Question: I have constructed a histogram reflecting the weights of the cells in matplotlib. As you can see from the histogram below, .

This may be because of the way I chose to weigh the points.
of the histogram so that it can show the distinctions between the high-weight areas and the low-weight ones?
---
# Edit
Code attached as requested:
'''
def generateFreqMap(trajectories, pointWeightLists, representatives):
# these three lists are all in a one-to-one correpondance
xOfAllPoints = [point[0] for trajectory in trajectories for point in trajectory]
yOfAllPoints = [point[1] for trajectory in trajectories for point in trajectory]
weightsOfAllPoints =[pointWeight for pointWeightList in pointWeightLists for pointWeight in pointWeightList]
leftBound, rightBound, topBound, bottomBound = min(xOfAllPoints), max(xOfAllPoints), max(yOfAllPoints), min(yOfAllPoints)
# parameters for histogram
x_edges = np.linspace(int(mt.floor(leftBound)), int(mt.ceil(rightBound)), int(mt.ceil(rightBound))-int(mt.floor(leftBound))+1)
y_edges = np.linspace(int(mt.floor(bottomBound)), int(mt.ceil(topBound)), int(mt.ceil(topBound))-int(mt.floor(bottomBound))+1)
# construct the histogram
wcounts = np.histogram2d(xOfAllPoints, yOfAllPoints, bins=(x_edges, y_edges), normed=False, weights=weightsOfAllPoints)[0]
# wcounts is a 2D array, with each element representing the weighted count in a bins
# show histogram
extent = x_edges[0], x_edges[-1], y_edges[0], y_edges[-1]
imshow(np.transpose(wcounts), extent=extent, alpha=0.5, cmap=cm.summer) # alpha controls the transparency
plt.xlabel('x (m)')
plt.ylabel('y (m)')
plt.title('Histogram of %i Trajectories'%TRAJECTORY_NUMBER);
savefig(PROJECT_PATH + '\data\%i_histogram.svg'%len(trajectories))
return wcounts
'''
The weight of ith point is 0.995^i. So the weight of the 1st point is biggest, being 1.
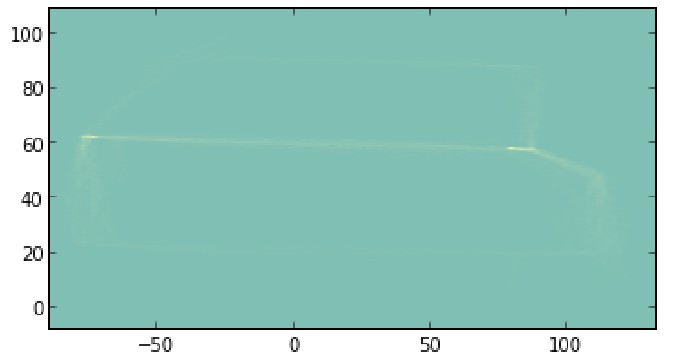
Answer: Use 'vmin' and 'vmax' parameters in 'imshow()'.
The problem here is that you have a too wide dynamic range. I bet if you show the color bar beside the histogram, you will see why this happens immediately. Since I cannot replicate your experiment, I will give some guesses on this.
For example, your highest weight among all the cells goes as high as 500. Meanwhile, your lowest weight is as low as zero. Then your histogram will have to go from its one color extreme to the other reflecting the 500 difference. That is why the distinction is so small.
What I suggest you is that although I do not know your problem, yet I believe when the weight is beyond a certain level, say 50, it is indifferent whether it is 51 or 500. So with the help of 'vmin' and 'vmax' parameters:
'''
imshow(np.transpose(wcounts), extent=extent, alpha=0.5, cmap=cm.summer, vmin=0, **vmax=50**) # alpha controls the transparency
'''